Question: What do the icons in the categories column mean?

I'd like to add to this question regarding a more modern UI of Xcode Instruments 7.2. The image is a portion of a Time Profiling Instrument Details pane, specifically Call Tree selection output. What is the icon at the bottom of the 2nd image that looks like a house with 3 windows that is followed by a hex number? This icon is also in the old Instruments UI (grey highlight above). Could this be an unavailable symbol?
<URL>
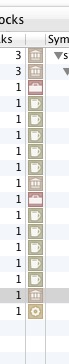
Answer: The category icons show which part of the system the call was to. There doesn't seem to be a description of each icon anywhere, but the symbols are pretty clear, for example a means Cocoa, a system libraries and a means your code.
When hovering your mouse over a category icon, the library is shown in the tooltip (at least in Xcode 4):